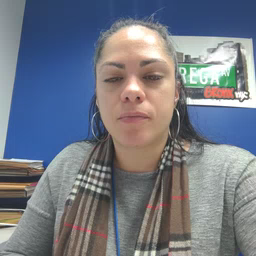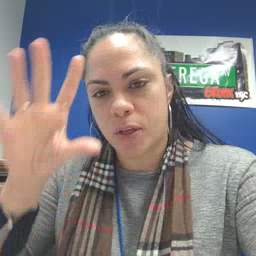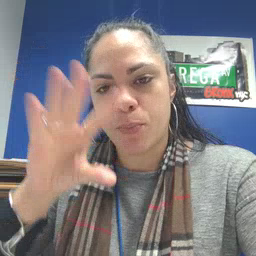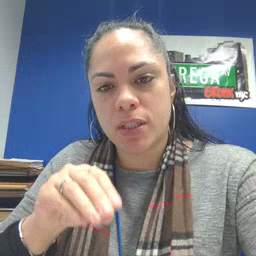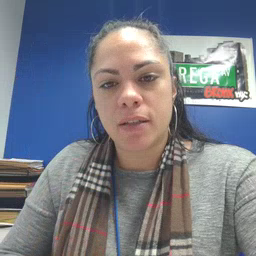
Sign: pretend